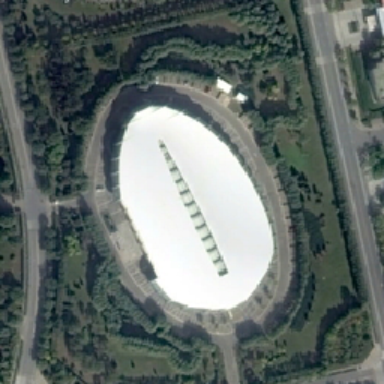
This is a building a road trees and grass .